Interaction volume radius: 5 \u00c5
Interaction volume height: 15 \u00c5
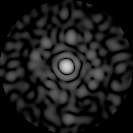
Disorder parameter: 0.8568